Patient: sex F, age 36
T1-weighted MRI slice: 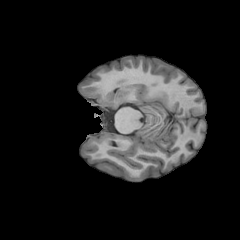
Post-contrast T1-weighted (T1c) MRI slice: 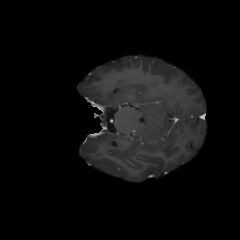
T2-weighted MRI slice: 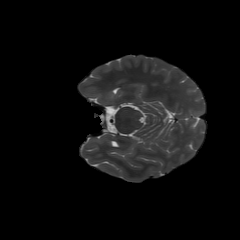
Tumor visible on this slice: no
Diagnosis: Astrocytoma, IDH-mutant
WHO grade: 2